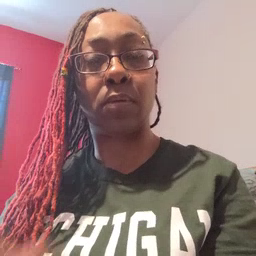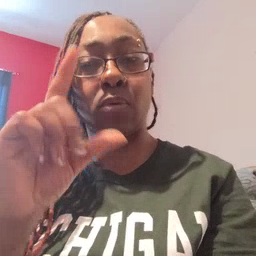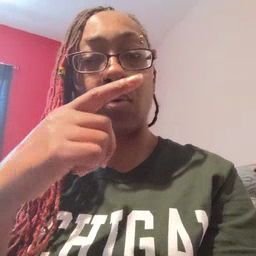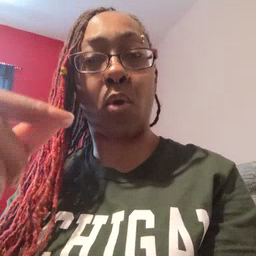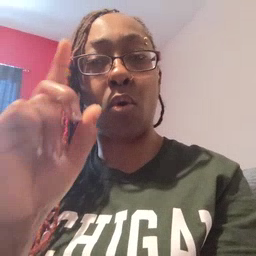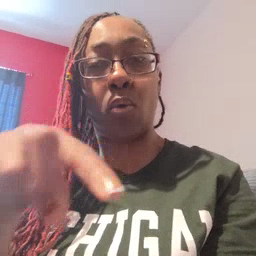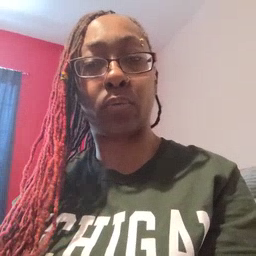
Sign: go